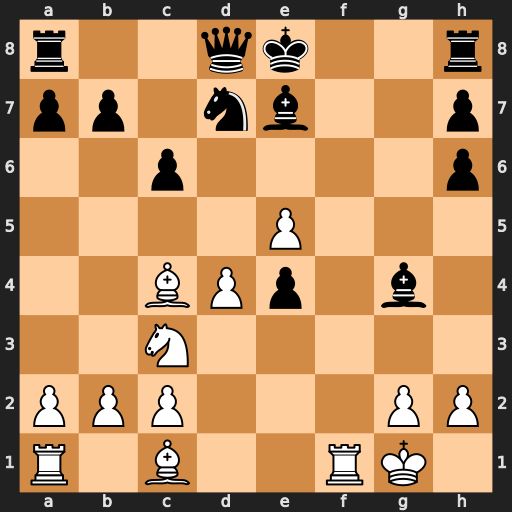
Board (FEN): r2qk2r/pp1nb2p/2p4p/4P3/2BPp1b1/2N5/PPP3PP/R1B2RK1
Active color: w
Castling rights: kq
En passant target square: -
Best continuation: Bf7+ Kf8 Bxh6#